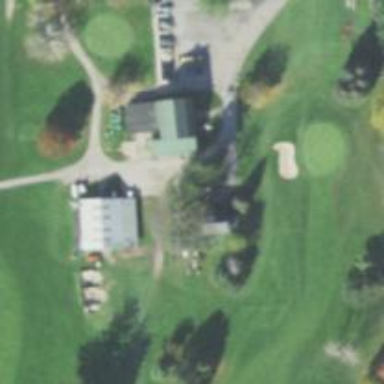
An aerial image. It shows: Service road used as golf cart path.